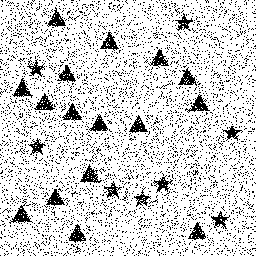
Squares: 0
Triangles: 16
Stars: 8
Total shapes: 24